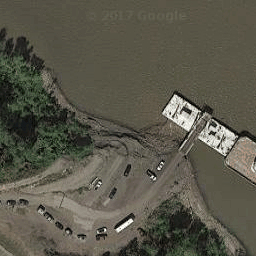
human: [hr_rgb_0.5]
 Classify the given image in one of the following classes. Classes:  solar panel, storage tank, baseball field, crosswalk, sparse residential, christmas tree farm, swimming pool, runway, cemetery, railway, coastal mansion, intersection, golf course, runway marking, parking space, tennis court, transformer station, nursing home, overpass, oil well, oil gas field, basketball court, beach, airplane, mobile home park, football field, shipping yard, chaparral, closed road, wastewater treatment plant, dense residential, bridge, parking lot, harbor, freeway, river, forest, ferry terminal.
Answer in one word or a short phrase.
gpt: ferry terminal